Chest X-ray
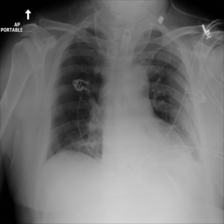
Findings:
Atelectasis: negative
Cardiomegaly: negative
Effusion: positive
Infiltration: positive
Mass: negative
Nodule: negative
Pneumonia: negative
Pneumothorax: negative
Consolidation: negative
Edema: negative
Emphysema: negative
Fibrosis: negative
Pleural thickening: negative
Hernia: negative